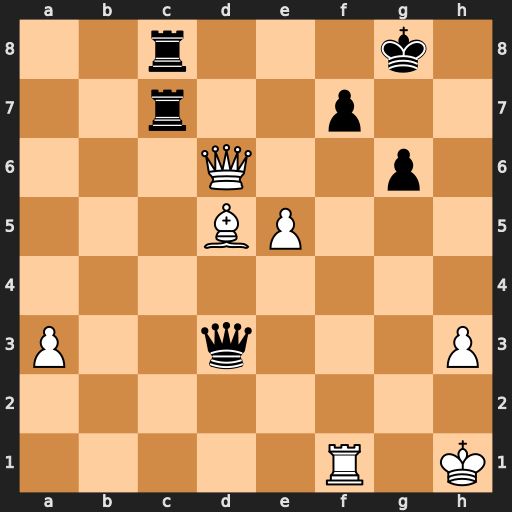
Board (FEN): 2r3k1/2r2p2/3Q2p1/3BP3/8/P2q3P/8/5R1K
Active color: w
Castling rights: -
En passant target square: -
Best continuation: Bxf7+ Rxf7 Qxd3 Rxf1+ Qxf1